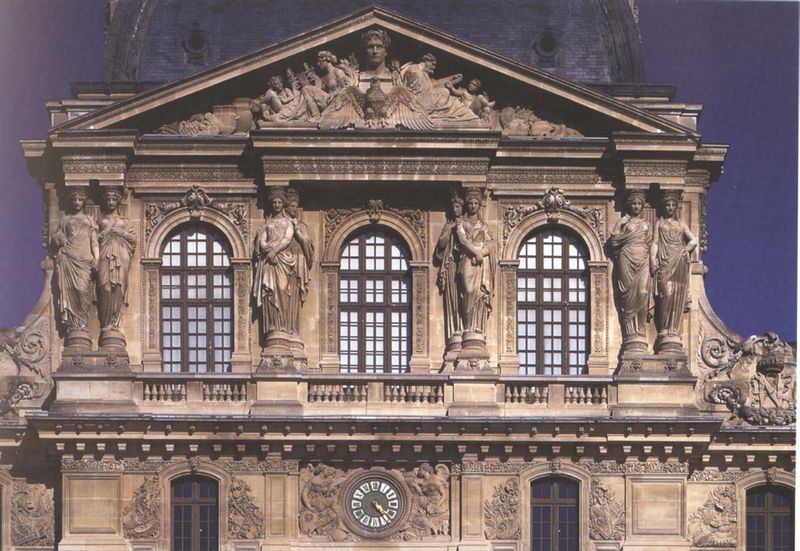
Titel: Karyatiden am Pavillon de l´Horloge
Standort: Paris, Louvre (EU - F - Ile-de-France)
Schlagwörter: adler, blau, blätter, flügel, himmel, frauen, ausschnitt, fenster, gebäude, haus, architektur, federn, stein, balkon, fassade, giebel, figuren, kuppel, uhr, bögen, balustrade, gesims, statuen, sandstein, zeiger, tympanon, dacj